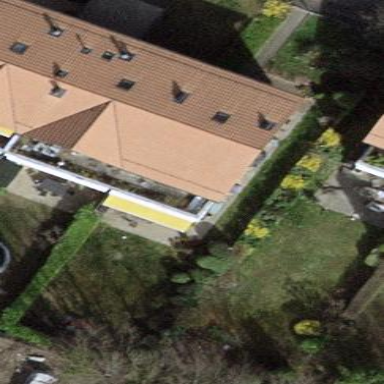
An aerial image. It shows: Garden surrounded by fence.